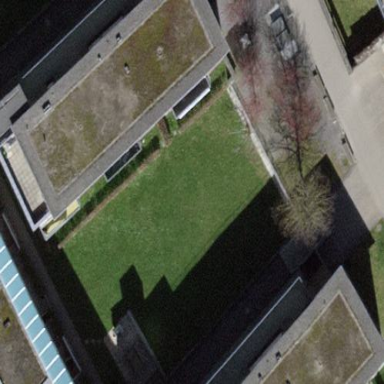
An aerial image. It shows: Apartment building with flat roof.